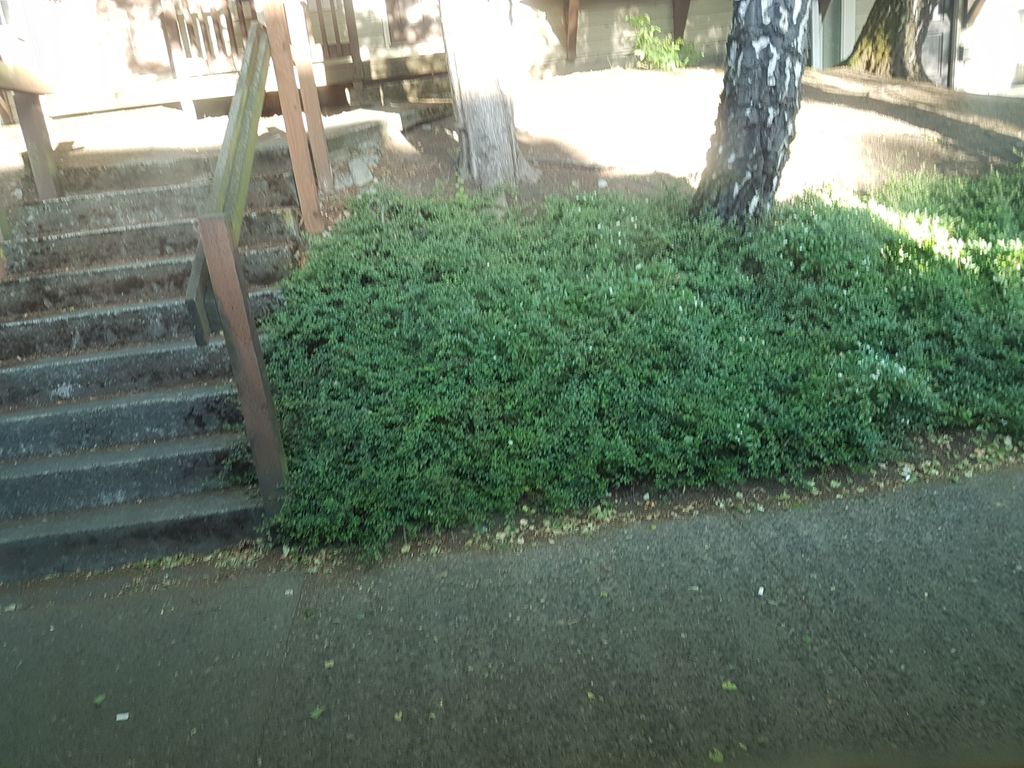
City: victoria